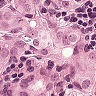
Metastatic tissue present: yes